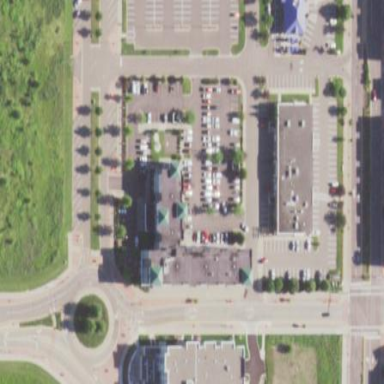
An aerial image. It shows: Hotel building.